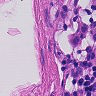
Metastatic tissue present: no